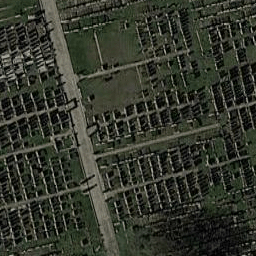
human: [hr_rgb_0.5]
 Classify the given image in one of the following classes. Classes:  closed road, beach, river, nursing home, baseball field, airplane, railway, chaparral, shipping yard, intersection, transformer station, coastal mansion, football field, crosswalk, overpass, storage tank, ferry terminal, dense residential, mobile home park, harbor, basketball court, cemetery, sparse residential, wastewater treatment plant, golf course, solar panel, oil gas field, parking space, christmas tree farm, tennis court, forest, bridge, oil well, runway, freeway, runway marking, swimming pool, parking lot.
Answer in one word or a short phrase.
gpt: cemetery